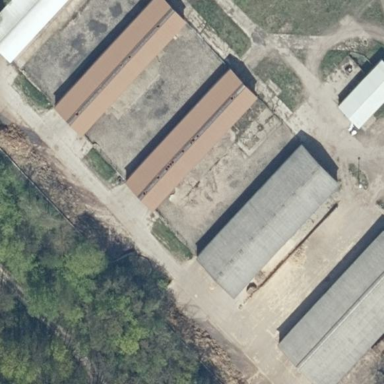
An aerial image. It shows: Gabled roof on farm auxiliary building. The roof is brown in color and oriented along the structure.